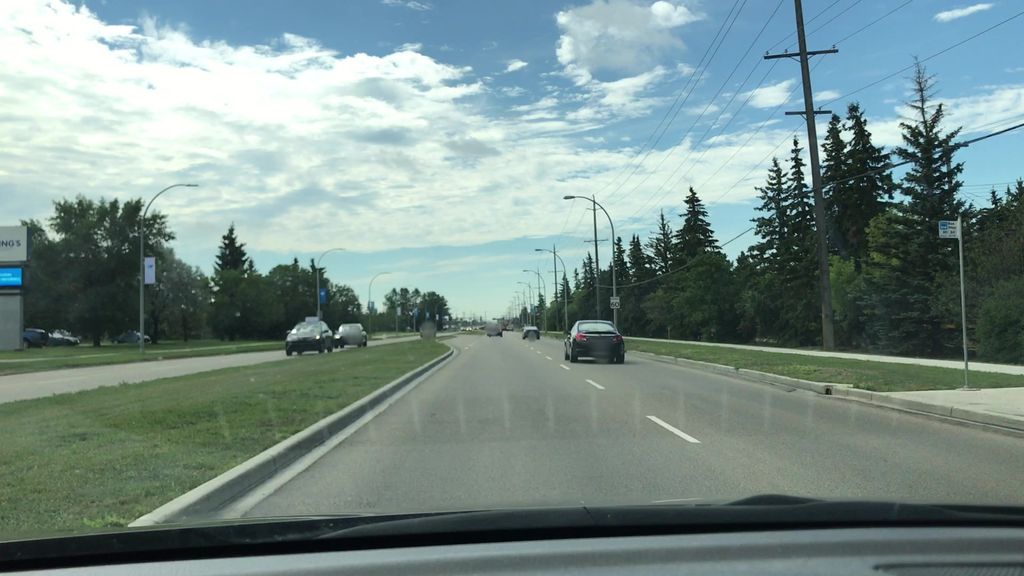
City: edmonton